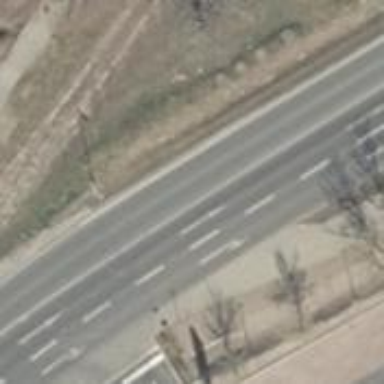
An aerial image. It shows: Secondary road with asphalt surface and lane markings.